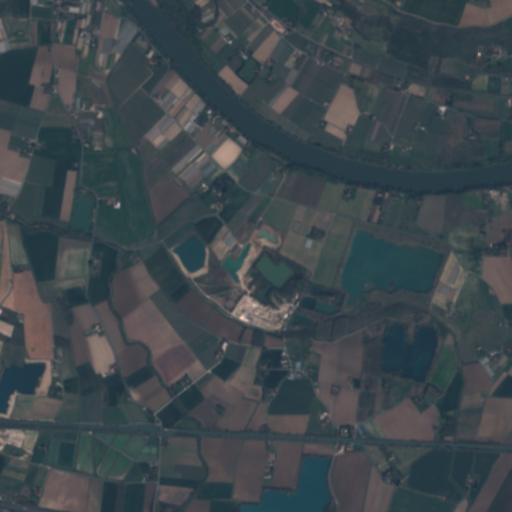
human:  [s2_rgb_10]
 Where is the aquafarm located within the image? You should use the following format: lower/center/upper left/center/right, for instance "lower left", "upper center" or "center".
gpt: The aquafarm is located in the lower left of the image.
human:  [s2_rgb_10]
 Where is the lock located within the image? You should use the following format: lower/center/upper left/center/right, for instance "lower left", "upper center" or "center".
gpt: The lock is located in the lower left of the image.
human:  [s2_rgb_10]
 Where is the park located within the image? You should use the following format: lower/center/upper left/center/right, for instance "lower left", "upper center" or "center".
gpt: The park is located in the upper left of the image.
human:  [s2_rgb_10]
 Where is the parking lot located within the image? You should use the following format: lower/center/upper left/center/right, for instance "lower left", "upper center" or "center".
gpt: The parking lot is located in the upper left of the image.
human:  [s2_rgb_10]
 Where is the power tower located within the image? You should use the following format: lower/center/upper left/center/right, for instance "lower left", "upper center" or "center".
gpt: The power tower is located in the lower left of the image.
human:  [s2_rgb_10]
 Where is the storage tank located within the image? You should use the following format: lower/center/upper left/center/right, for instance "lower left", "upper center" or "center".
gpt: The storage tank is located in the upper left of the image.
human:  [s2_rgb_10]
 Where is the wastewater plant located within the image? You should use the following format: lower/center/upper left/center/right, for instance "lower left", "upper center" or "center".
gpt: The wastewater plant is located in the upper left of the image.
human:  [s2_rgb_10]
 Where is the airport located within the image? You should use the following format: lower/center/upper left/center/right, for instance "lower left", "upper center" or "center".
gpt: There is no airport in the image.